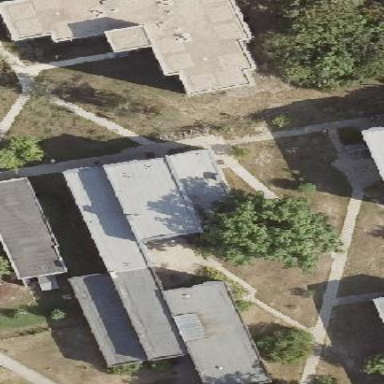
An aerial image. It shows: Dormitory building.